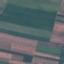
Land use / land cover: AnnualCrop